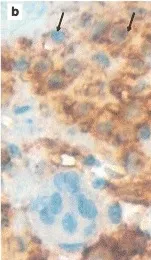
Some CD1a + cells are round-shaped with oval nuclei, reminiscent to RDD-cells ("Blanks cells" or transitional cells) (b).
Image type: pathology (immunostaining)